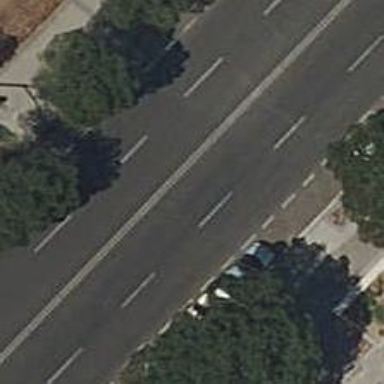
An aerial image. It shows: Tertiary road with asphalt surface. There is cycle lane on the left side.